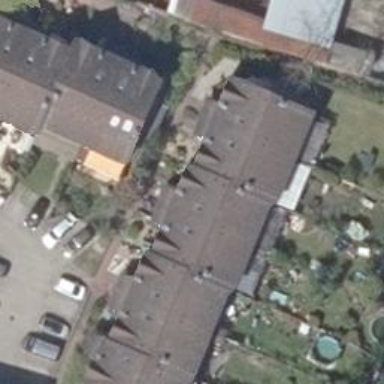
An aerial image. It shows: Terrace building.